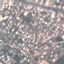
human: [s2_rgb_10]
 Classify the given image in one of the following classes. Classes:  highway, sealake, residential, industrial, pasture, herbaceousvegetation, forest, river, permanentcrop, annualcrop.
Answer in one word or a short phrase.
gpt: Residential